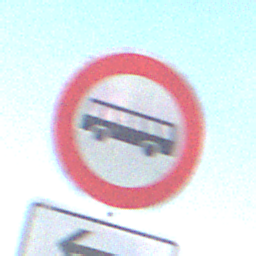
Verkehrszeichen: VerbotKraftomnibusse
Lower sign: RichtungsangabeDurchPfeile2
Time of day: SunriseSunset
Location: Outdoor (Nature)
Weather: PartlyCloudy
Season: NotSpecified
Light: Natural